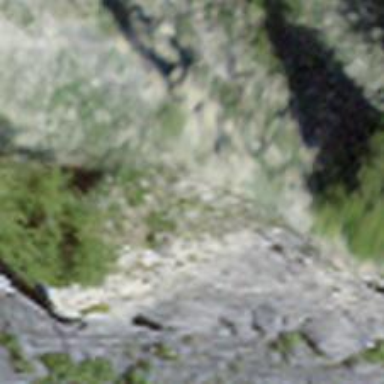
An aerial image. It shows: Cliff in nature.